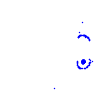
Particle: electron